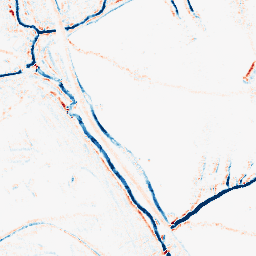
Category: morphological
Decomposition family: morphological_ellipse
Decomposition parameters: operation: average
width: 5
height: 5
Upsampling method: bspline
Upsampling parameters: scale: 4
Upsampling scale: 4